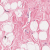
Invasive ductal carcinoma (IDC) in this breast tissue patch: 0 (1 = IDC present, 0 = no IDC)